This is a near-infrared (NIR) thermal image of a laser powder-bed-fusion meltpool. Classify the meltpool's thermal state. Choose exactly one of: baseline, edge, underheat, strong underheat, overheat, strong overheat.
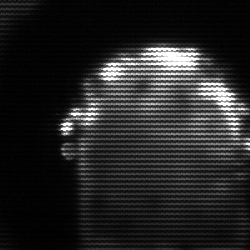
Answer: baseline